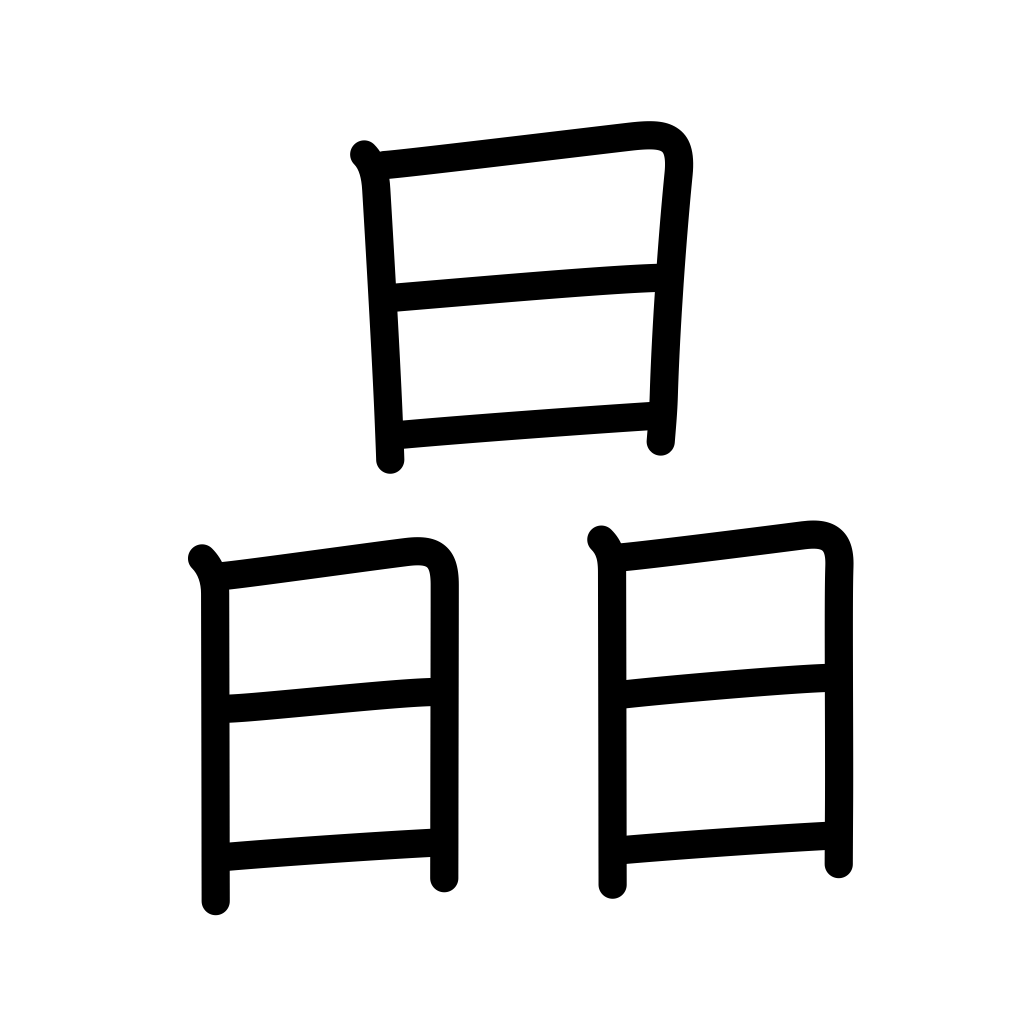
Meaning: sparkle, clear, crystal